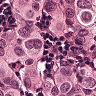
Metastatic tissue present: yes